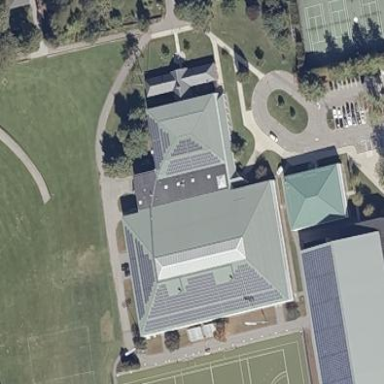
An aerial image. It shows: Sports centre building.